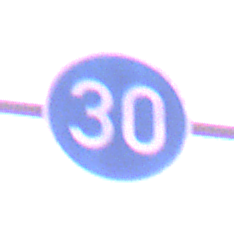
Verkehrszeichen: VorgeschriebeneMindestgeschwindigkeit
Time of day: Dawn
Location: Outdoor (Nature)
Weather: PartlyCloudy
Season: NotSpecified
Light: Natural